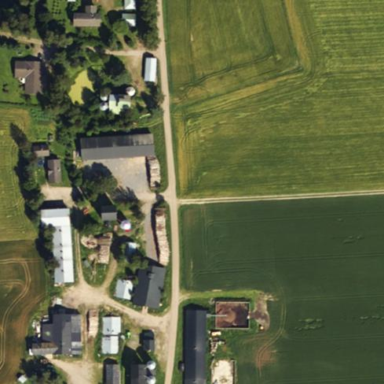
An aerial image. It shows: Farmyard area.